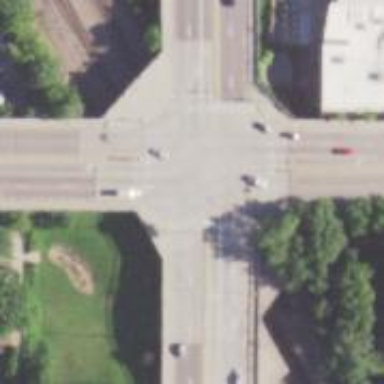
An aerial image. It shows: Secondary road with bridge and sidewalk on the left side.